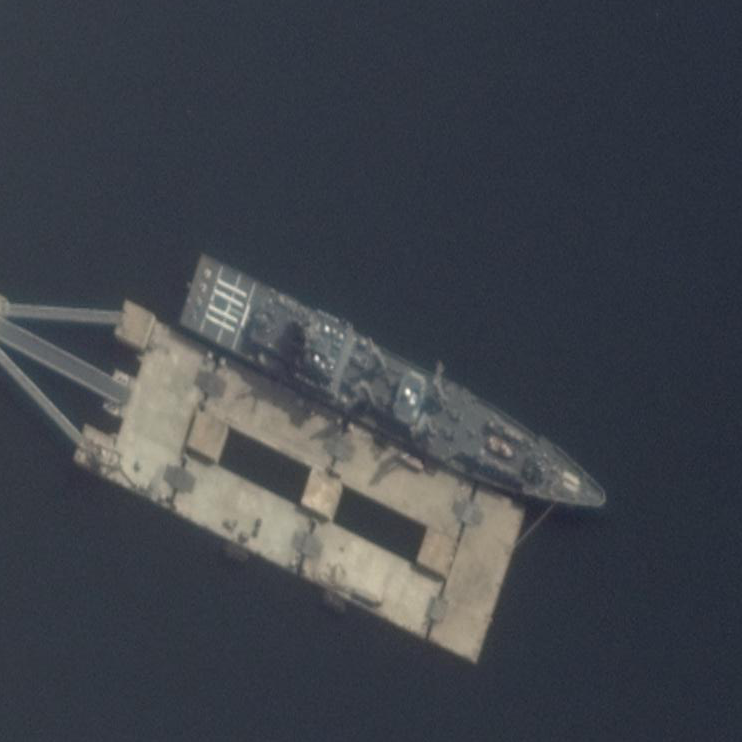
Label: destroyer